Field crop: maize
Growth stage: 2
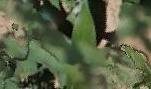
Species: maize